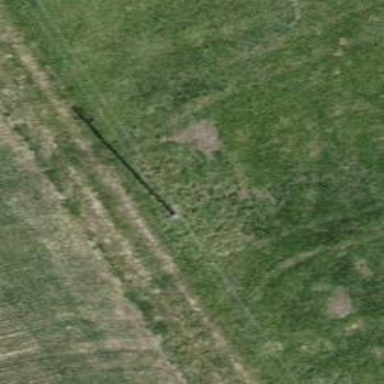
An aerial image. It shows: Minor power line.